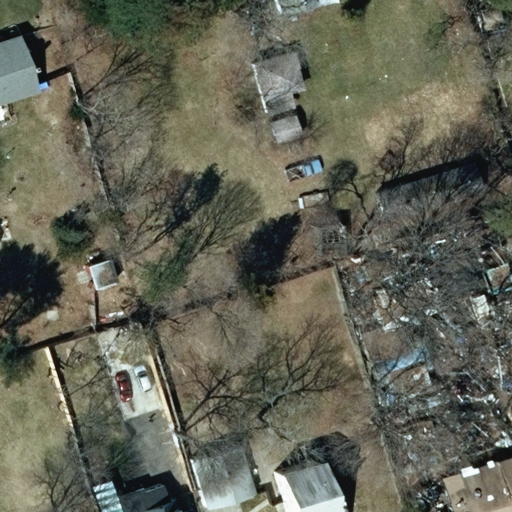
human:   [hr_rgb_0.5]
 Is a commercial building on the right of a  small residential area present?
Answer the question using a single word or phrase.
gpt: no

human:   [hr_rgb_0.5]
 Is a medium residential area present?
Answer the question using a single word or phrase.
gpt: no

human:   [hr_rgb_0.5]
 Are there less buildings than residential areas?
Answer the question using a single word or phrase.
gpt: no

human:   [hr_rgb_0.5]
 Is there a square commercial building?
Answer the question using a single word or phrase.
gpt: no

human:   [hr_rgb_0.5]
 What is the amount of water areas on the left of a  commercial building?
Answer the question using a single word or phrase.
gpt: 0

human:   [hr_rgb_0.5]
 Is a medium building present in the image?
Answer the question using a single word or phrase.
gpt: yes

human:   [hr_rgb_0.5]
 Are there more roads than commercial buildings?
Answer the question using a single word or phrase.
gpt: no

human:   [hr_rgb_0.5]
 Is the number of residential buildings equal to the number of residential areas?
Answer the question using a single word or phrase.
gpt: no

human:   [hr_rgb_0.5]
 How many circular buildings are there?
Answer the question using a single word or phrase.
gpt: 0

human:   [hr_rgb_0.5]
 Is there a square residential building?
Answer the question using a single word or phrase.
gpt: no

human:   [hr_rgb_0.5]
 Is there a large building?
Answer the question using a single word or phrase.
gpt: no

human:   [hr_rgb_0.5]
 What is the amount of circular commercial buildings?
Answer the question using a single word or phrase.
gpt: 0

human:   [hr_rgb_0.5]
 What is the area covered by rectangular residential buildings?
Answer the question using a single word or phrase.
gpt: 593m2

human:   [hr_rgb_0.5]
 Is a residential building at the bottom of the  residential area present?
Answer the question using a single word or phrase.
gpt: yes

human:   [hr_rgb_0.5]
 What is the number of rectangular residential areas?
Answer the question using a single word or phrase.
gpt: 1

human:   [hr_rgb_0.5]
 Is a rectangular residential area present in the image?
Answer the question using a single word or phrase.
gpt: yes

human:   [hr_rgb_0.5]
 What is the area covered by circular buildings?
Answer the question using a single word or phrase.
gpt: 0m2

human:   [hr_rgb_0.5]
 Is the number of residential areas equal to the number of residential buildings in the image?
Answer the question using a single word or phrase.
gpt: no

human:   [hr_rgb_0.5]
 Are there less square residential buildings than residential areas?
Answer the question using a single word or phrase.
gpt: yes

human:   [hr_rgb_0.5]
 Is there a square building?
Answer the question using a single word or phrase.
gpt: no

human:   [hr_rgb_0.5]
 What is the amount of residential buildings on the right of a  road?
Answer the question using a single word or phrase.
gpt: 0

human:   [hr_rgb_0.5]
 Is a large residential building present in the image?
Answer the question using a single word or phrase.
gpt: no

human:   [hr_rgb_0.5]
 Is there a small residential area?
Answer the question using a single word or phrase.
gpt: no

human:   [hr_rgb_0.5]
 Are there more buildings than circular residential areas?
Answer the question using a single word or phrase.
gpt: yes

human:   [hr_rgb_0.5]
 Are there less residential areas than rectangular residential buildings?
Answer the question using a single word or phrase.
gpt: yes

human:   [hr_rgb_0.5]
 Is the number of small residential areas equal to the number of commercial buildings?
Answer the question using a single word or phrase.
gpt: yes

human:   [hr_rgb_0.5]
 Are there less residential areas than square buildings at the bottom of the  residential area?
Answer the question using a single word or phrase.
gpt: no

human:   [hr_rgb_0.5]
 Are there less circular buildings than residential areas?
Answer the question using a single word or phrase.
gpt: yes

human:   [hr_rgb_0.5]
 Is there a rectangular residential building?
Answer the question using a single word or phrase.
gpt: yes

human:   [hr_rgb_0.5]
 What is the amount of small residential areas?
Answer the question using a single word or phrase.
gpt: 0

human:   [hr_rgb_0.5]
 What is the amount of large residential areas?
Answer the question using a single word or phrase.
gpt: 1

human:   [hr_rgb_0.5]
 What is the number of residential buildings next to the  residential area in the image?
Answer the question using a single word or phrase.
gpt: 8

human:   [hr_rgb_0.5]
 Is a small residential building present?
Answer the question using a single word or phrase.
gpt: yes

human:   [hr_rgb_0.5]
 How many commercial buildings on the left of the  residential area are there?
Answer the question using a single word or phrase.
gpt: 0

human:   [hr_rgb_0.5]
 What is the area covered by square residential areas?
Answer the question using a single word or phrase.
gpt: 0m2

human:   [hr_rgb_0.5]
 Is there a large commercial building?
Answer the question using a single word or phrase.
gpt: no